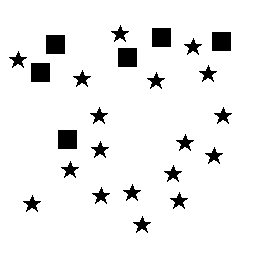
Squares: 6
Triangles: 0
Stars: 18
Total shapes: 24